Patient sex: M
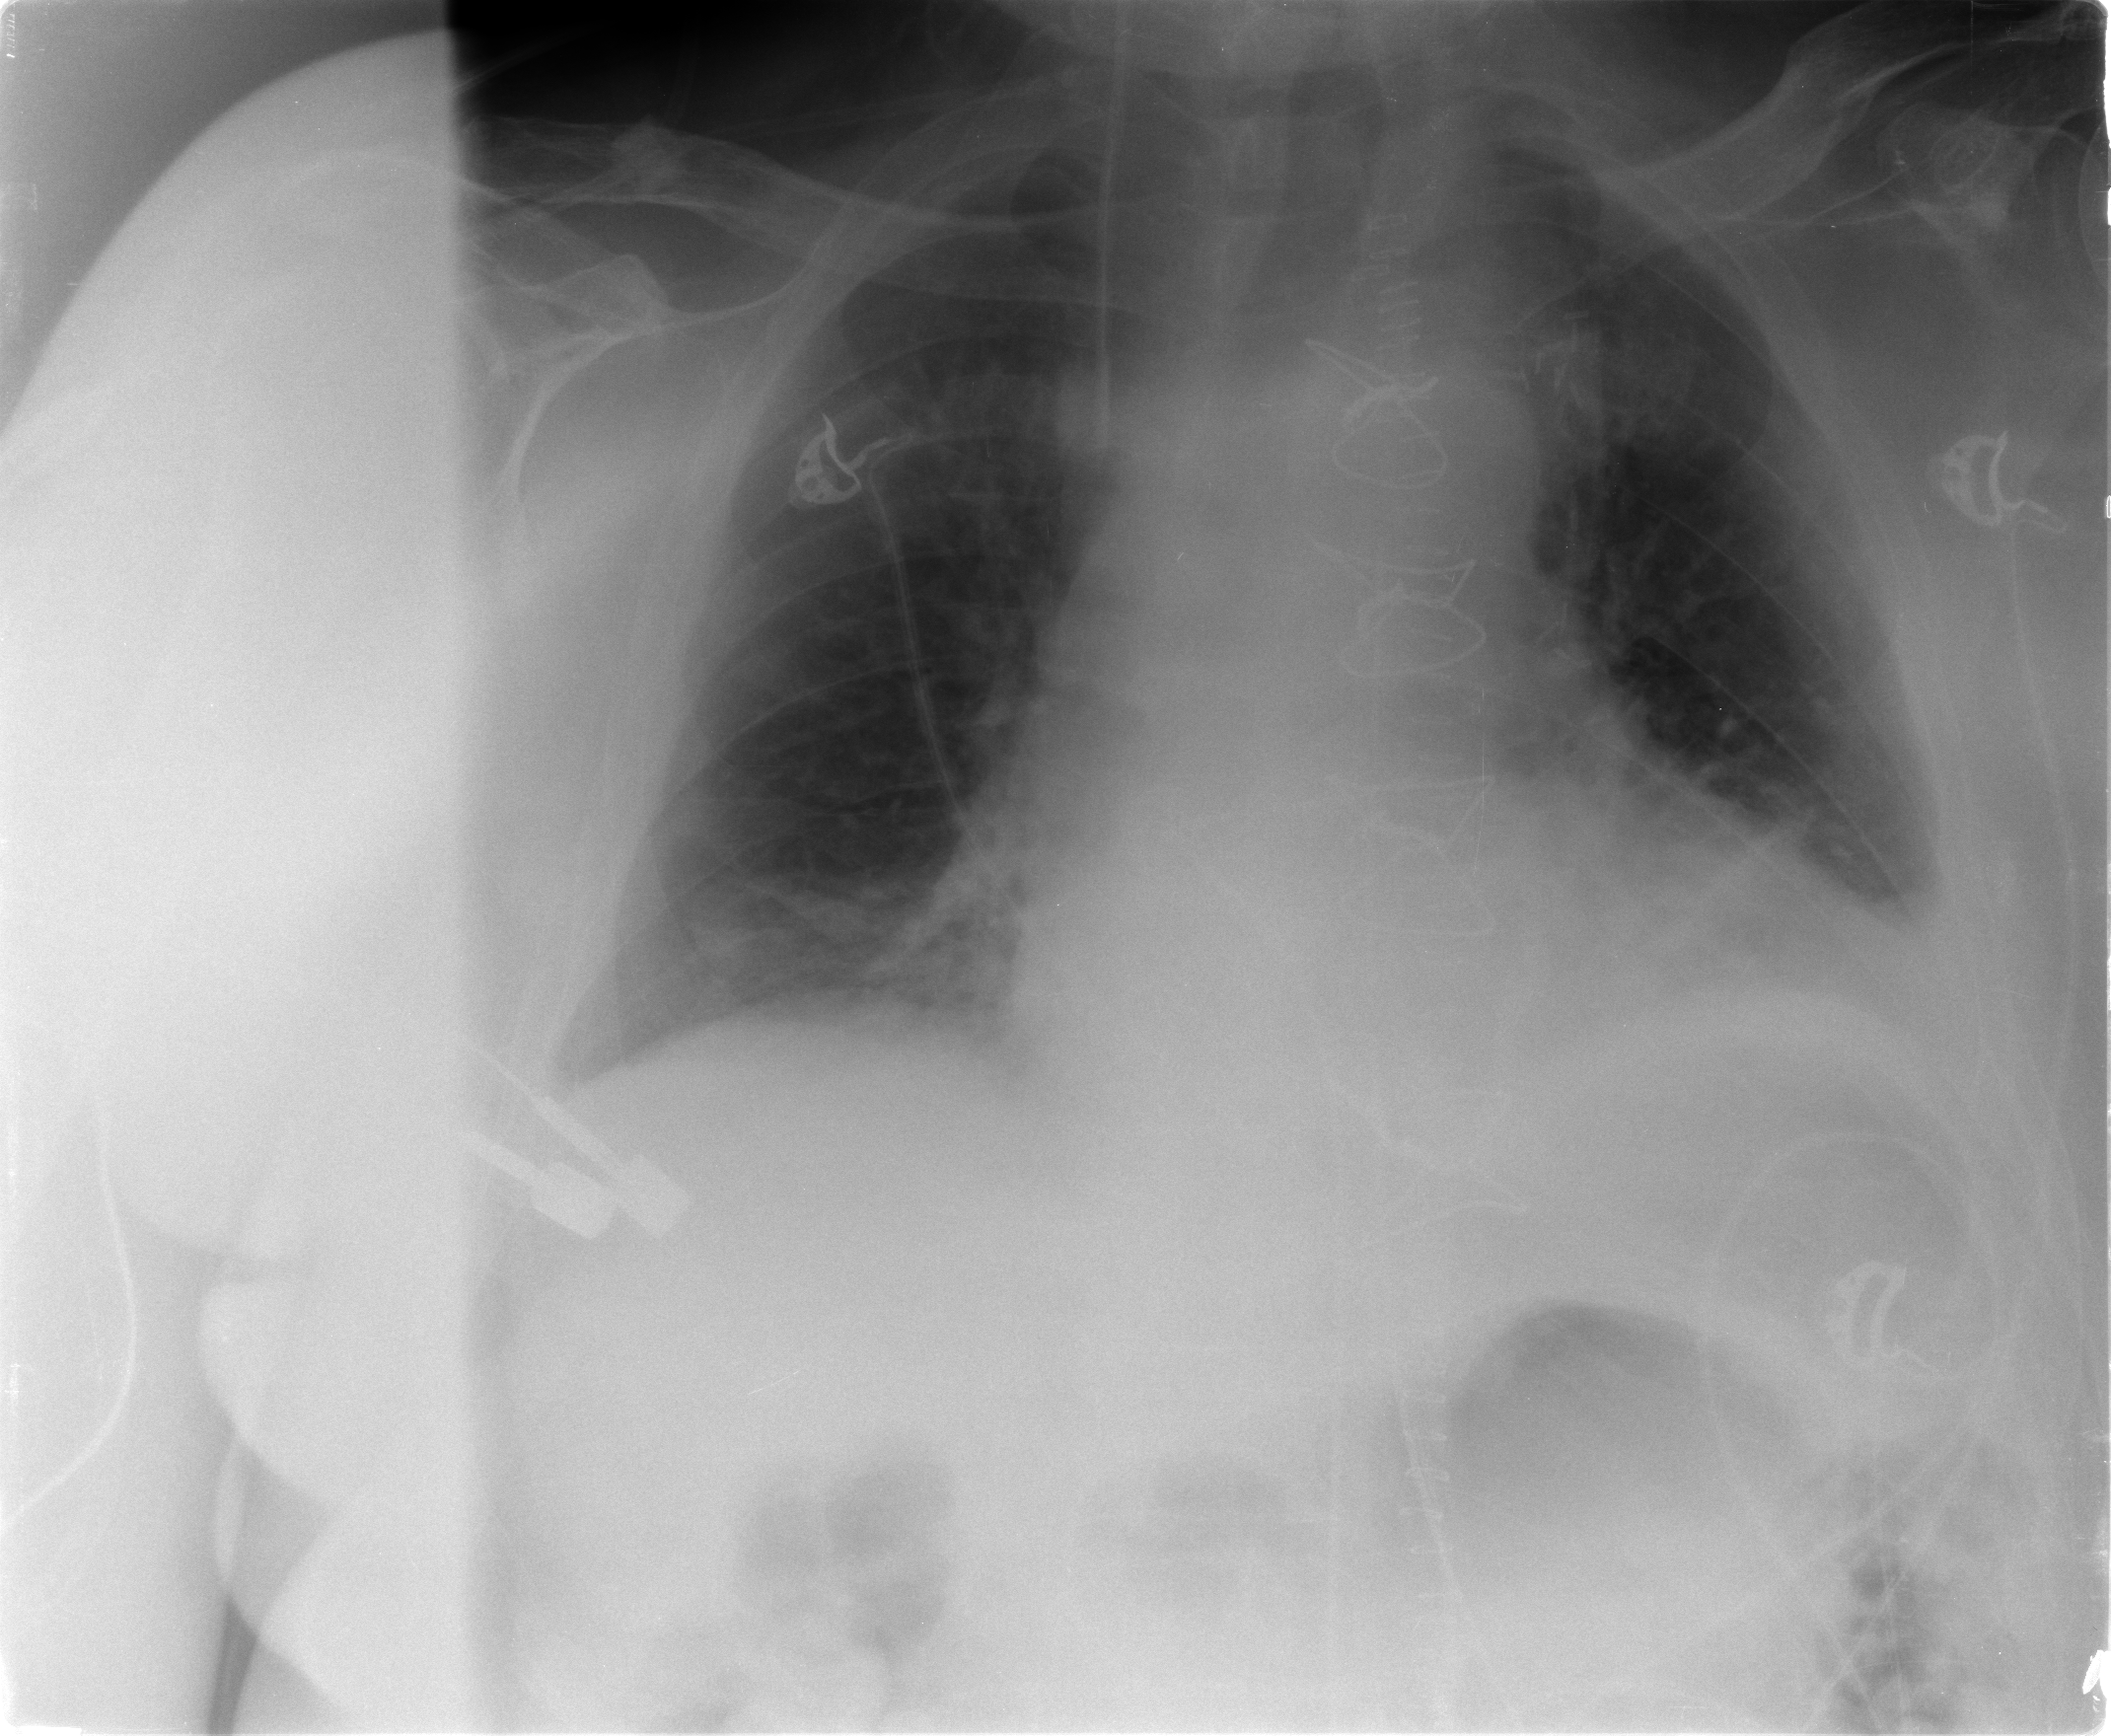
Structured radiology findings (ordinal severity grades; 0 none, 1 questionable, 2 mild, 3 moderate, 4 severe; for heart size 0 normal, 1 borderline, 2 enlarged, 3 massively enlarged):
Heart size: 2
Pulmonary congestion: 1
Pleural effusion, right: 0
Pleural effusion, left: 1
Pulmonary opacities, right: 0
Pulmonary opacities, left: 0
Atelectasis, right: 2
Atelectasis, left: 2